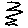
Label: zigzag